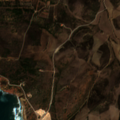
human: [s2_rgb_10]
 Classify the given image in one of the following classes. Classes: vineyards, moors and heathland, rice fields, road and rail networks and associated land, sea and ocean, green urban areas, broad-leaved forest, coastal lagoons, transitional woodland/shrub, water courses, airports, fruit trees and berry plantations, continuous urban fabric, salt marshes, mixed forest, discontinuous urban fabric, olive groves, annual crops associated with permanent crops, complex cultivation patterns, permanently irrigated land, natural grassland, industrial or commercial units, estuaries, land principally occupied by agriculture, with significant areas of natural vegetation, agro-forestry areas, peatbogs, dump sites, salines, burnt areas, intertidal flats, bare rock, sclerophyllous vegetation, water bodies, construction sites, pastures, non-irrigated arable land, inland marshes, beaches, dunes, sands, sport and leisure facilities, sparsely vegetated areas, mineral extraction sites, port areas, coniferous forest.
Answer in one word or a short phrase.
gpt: pastures, sclerophyllous vegetation, beaches, dunes, sands, bare rock, sea and ocean